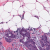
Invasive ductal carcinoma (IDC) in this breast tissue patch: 1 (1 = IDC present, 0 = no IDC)